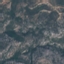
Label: HerbaceousVegetation